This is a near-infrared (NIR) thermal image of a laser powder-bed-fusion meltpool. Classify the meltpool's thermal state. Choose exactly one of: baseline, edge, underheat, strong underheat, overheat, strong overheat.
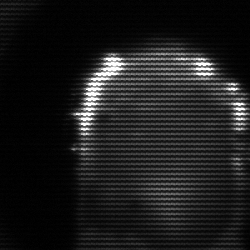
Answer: baseline